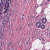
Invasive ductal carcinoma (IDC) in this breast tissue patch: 1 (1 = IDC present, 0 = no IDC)